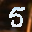
Label: 5